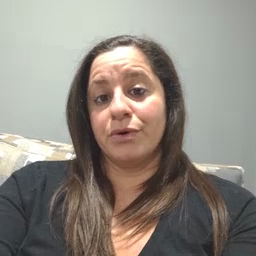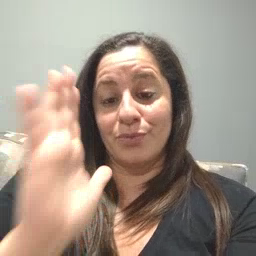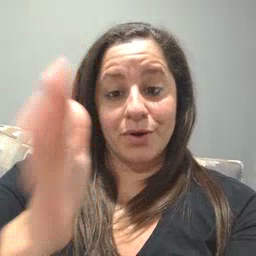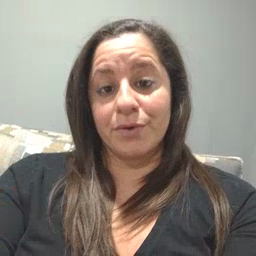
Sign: will